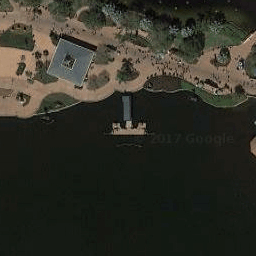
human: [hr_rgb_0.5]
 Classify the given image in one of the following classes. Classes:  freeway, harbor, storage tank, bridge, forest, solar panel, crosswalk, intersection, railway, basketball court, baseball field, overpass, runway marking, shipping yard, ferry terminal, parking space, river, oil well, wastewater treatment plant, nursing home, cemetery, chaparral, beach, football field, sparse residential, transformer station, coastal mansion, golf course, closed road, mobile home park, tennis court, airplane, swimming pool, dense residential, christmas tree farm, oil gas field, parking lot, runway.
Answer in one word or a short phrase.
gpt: ferry terminal